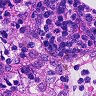
Metastatic tissue present: no